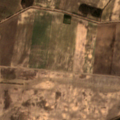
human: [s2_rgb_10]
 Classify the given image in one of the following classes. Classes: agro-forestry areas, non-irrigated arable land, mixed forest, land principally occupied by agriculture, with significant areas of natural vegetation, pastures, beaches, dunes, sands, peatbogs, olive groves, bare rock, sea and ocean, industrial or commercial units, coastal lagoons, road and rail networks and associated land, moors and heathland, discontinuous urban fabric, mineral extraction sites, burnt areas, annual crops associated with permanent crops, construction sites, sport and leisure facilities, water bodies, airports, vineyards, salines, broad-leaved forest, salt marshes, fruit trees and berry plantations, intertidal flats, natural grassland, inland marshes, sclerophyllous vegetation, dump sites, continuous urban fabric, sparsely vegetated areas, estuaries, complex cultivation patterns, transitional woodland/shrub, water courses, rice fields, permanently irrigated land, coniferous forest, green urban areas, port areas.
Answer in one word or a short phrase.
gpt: non-irrigated arable land, mixed forest